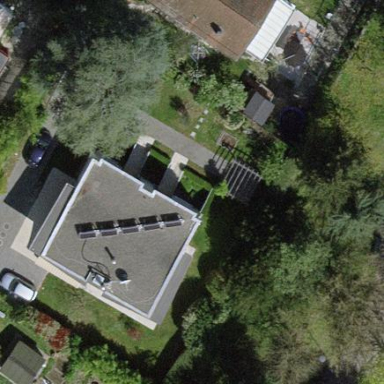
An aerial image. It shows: View of roof of building.